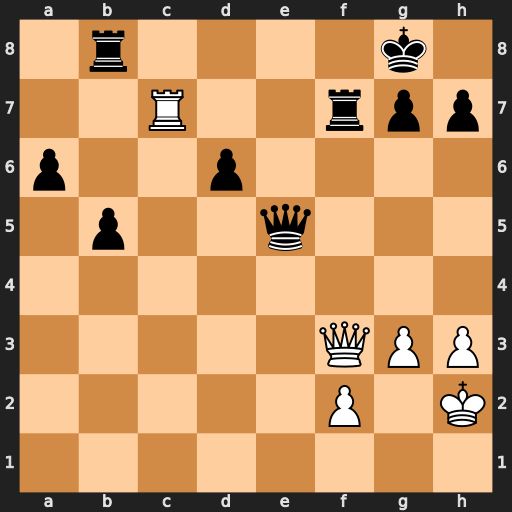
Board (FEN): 1r4k1/2R2rpp/p2p4/1p2q3/8/5QPP/5P1K/8
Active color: w
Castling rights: -
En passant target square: -
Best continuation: Qxf7+ Kh8 Re7 Qxe7 Qxe7